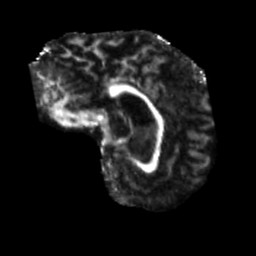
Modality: FA
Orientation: sagittal
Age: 64
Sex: male
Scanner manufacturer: siemens
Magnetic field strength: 3 T
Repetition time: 5.25 s
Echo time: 0.08 s